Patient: sex M, age 75
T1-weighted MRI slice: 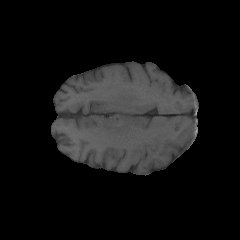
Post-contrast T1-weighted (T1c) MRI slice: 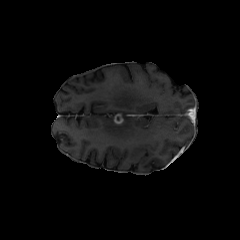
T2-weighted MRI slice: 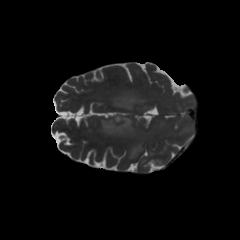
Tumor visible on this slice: yes
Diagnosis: Glioblastoma, IDH-wildtype
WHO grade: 4